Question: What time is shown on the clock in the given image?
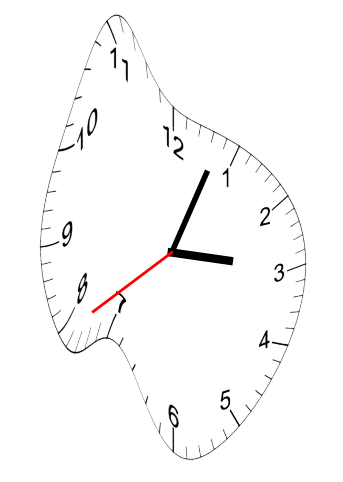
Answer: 03:03:39